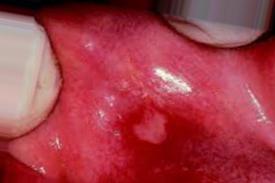
Condition: Mouth Ulcer